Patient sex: M
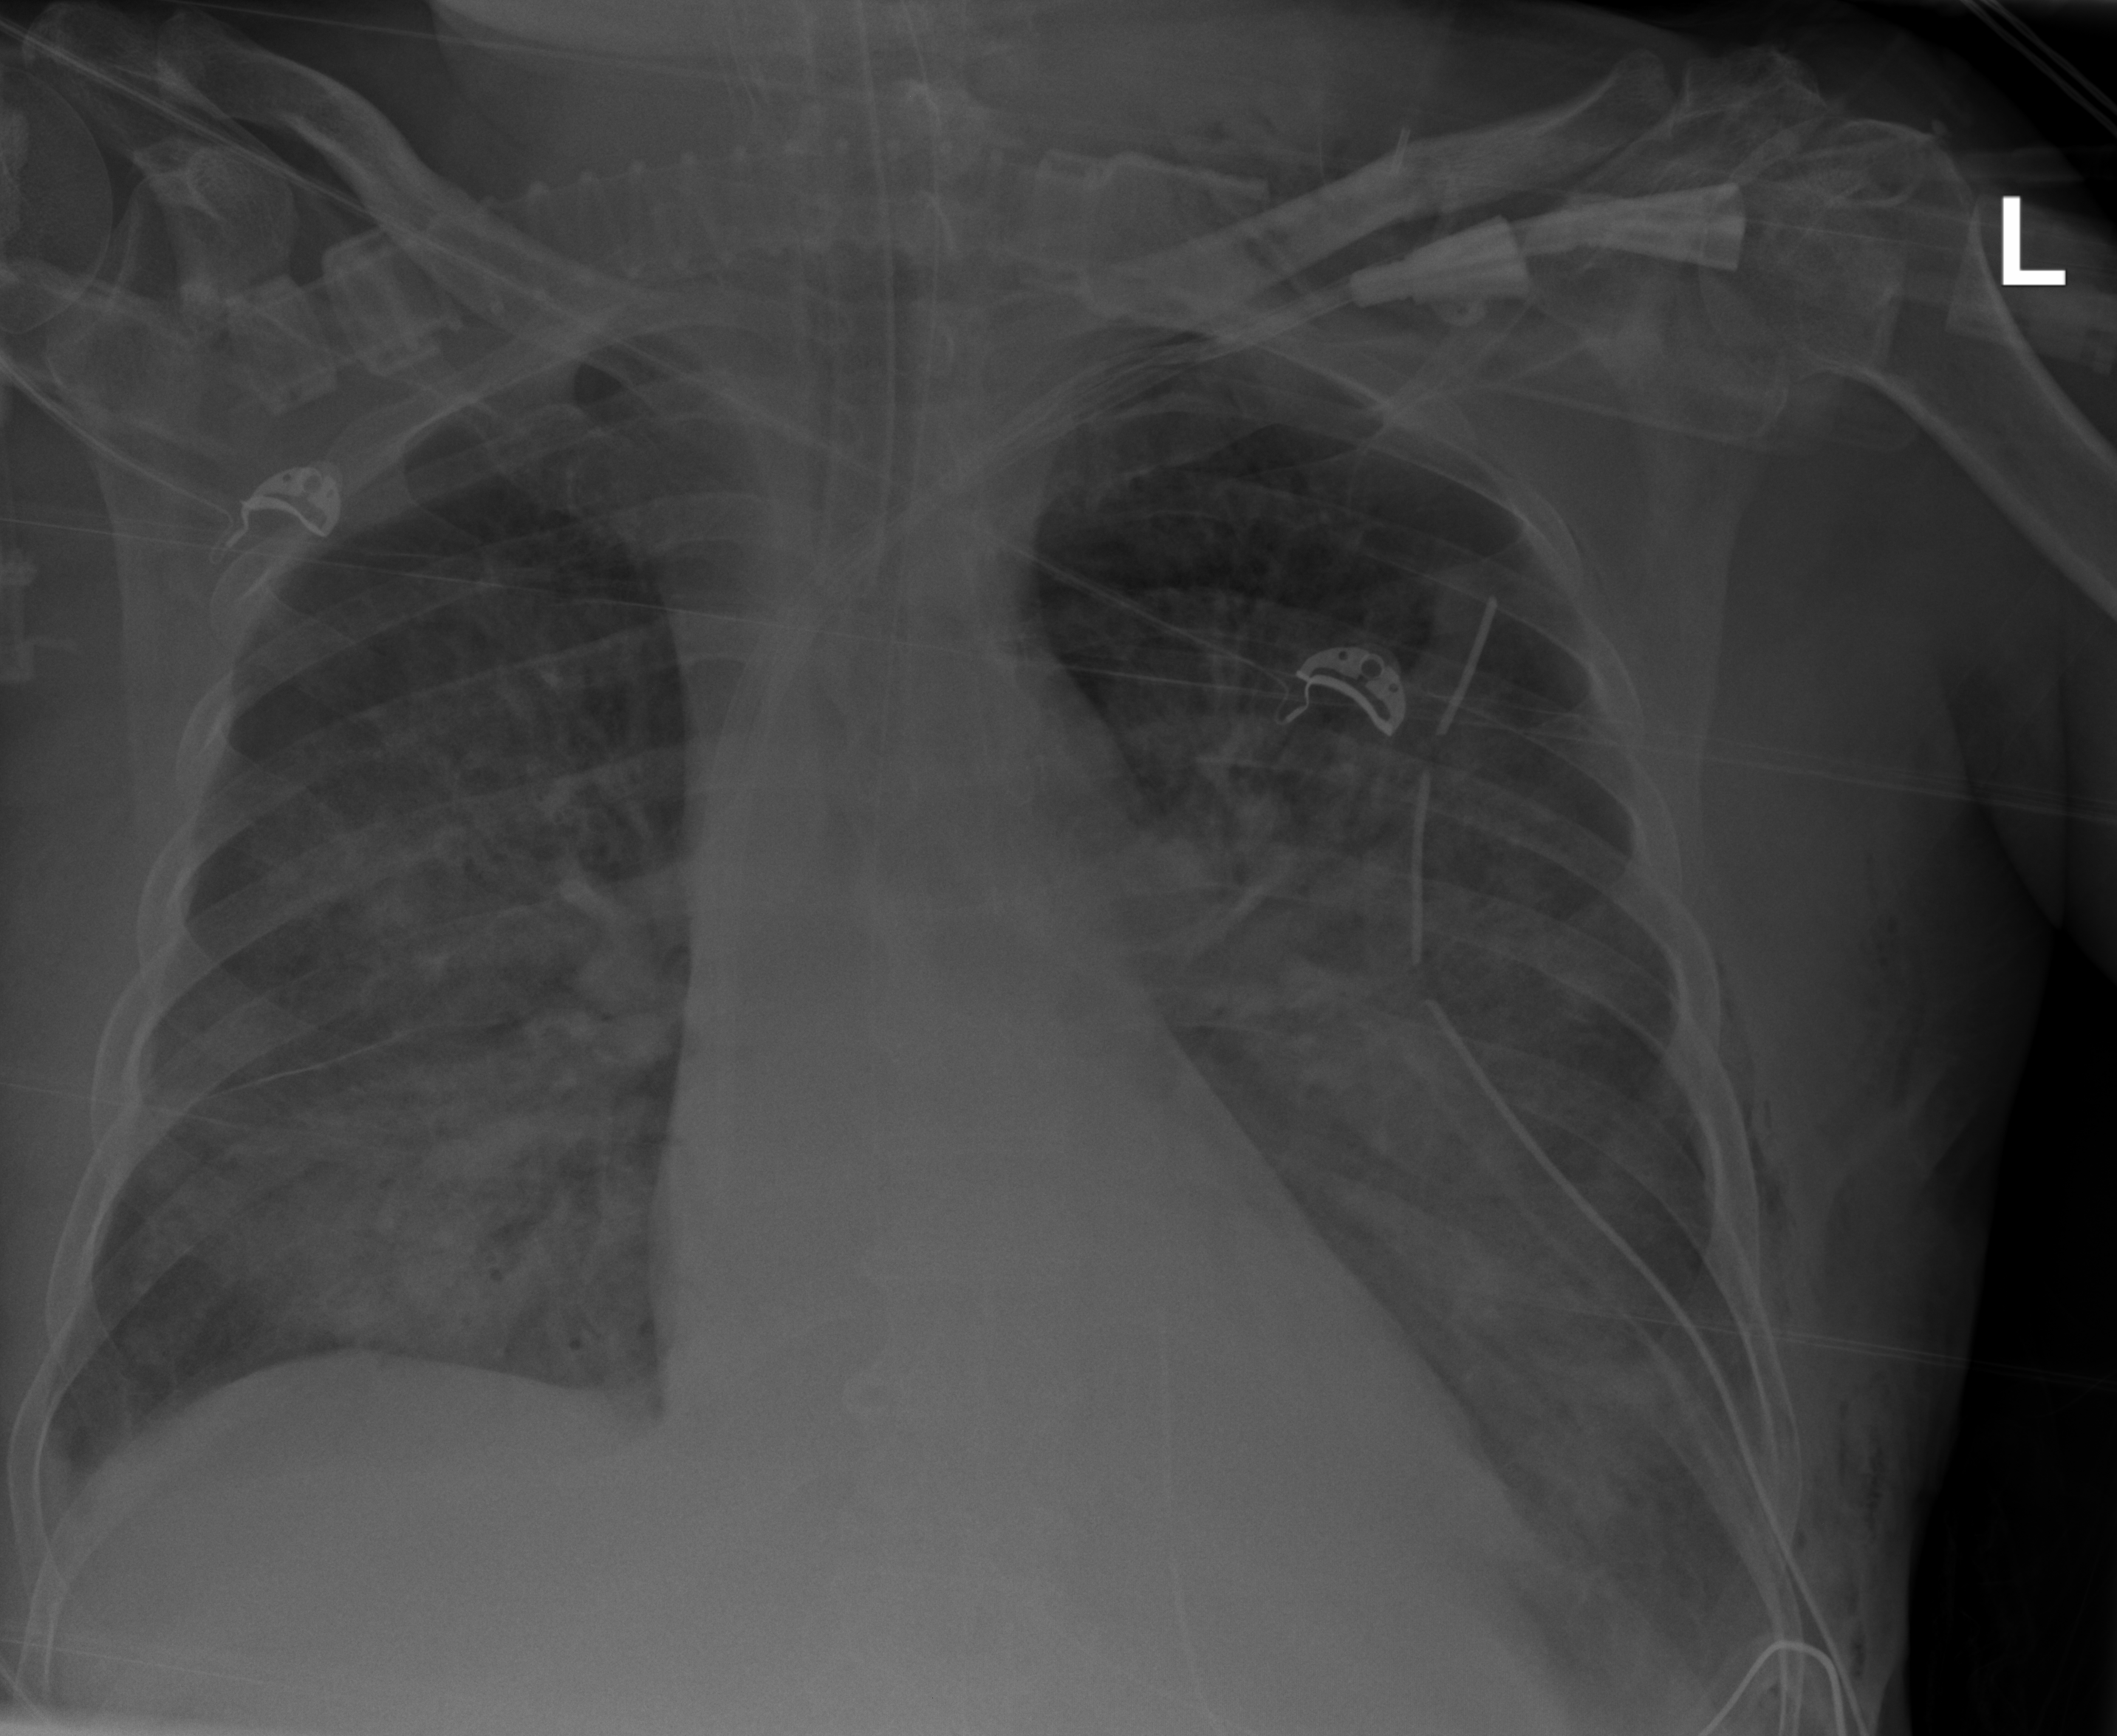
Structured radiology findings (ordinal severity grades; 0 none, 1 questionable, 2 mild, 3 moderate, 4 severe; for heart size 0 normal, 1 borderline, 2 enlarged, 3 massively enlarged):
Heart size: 1
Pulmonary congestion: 2
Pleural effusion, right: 0
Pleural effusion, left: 2
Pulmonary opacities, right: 3
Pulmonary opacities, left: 3
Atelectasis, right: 2
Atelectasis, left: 2